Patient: sex M, age 74
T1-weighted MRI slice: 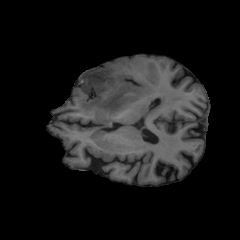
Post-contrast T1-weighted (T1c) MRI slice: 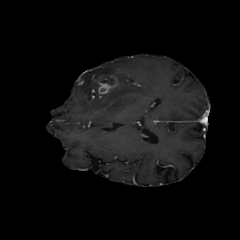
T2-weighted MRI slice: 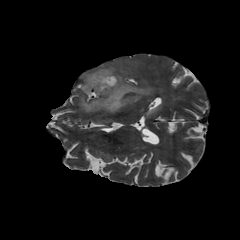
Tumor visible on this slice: yes
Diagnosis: Glioblastoma, IDH-wildtype
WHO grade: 4